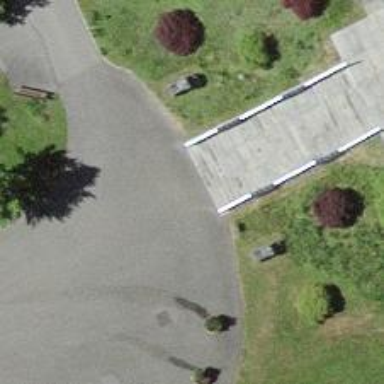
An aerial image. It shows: Road with steps.